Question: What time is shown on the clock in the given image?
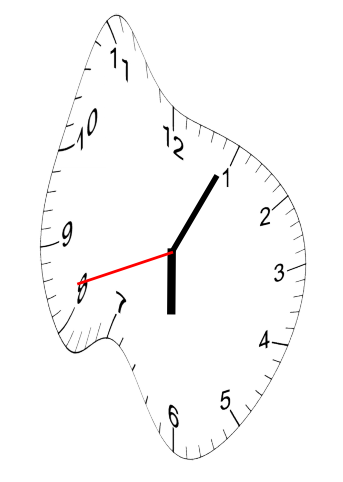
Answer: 06:04:42